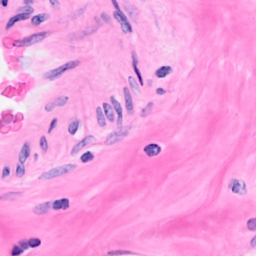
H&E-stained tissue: Breast